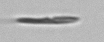
Label: fiber